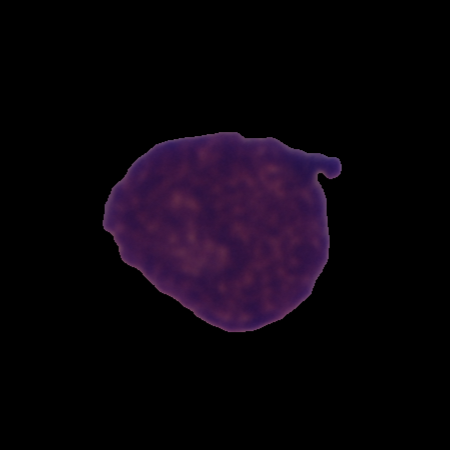
Label: cancer